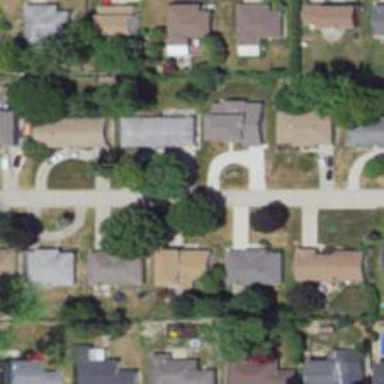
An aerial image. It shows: Driveway.